Question: Is there a density function for the two-piece Normal distribution:

on CRAN? Thought I would check before I code one. I have checked the distribution task view. It is not listed there. I have looked in a couple of likely packages, but to no avail.
Update: I have added 'dsplitnorm', 'psplitnorm', 'qsplitnorm' and 'rsplitnorm' functions to the <URL> package.
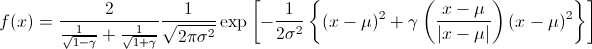
Answer: If you choose to construct your own version of the distribution, you might be interested in . It (and the related packages , , , and ) have been written to provide a unified interface for constructing new distributions from existing ones. (I constructed this example with the help of the wonderful vignette that accompanies the package and which can be gotten by typing 'vignette("distr")'.)
This implements the <URL>, which may not be exactly what you are after. Using the toolset, though, it shouldn't be too hard to adjust this to fit your exact needs.
'''
library(distr)
## Construct the distribution object.
## Here, it's a split normal distribution with mode=0, and lower- and
## upper-half standard deviations of 1 and 2, respectively.
splitNorm <- UnivarMixingDistribution(Truncate(Norm(0,2), upper=0),
Truncate(Norm(0,1), lower=0),
mixCoeff=c(0.5, 0.5))
## Construct its density function ...
dsplitNorm <- d(splitNorm)
## ... and a function for sampling random variates from it
rsplitNorm <- r(splitNorm)
## Compare the density it returns to that from rnorm()
dsplitNorm(-1)
# [1] <PHONE>
dnorm(-1, sd=2)
# [1] <PHONE>
## Sample and plot a million random variates from the distribution
x <- rsplitNorm(1e6)
hist(x, breaks=100, col="grey")
## Plot the distribution's continuous density
plot(splitNorm, to.draw.arg="d")
'''